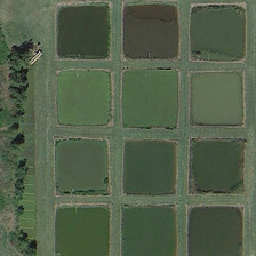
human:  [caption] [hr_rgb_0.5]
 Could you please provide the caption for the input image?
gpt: Twelve ponds are in four rows near the rows of green trees.

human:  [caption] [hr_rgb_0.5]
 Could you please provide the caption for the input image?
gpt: Twelve colored ponds stand in four rows

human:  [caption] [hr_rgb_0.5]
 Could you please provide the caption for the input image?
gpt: Twelve different colored ponds are arranged in four rows

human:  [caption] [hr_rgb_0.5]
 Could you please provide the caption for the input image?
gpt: Twelve coloured ponds are arranged in four rows

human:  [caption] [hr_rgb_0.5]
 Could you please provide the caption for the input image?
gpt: The twelve ponds are divided into four rows, near a row of green trees.